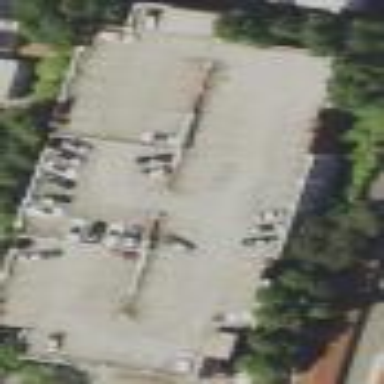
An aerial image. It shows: Multi-storey parking building.